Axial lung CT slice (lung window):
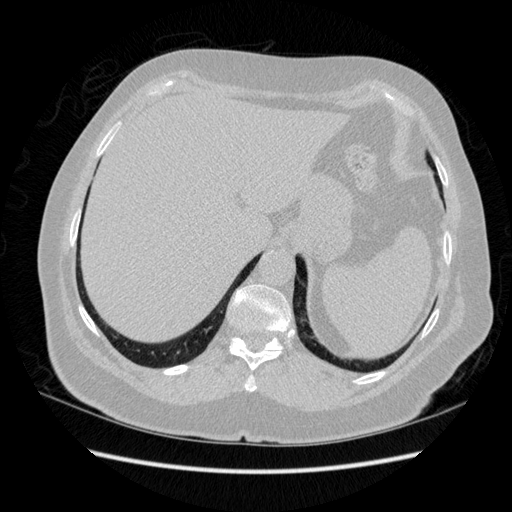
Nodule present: no